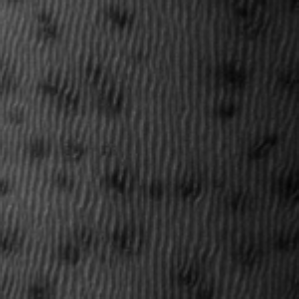
Label: frost